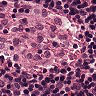
Metastatic tissue present: no